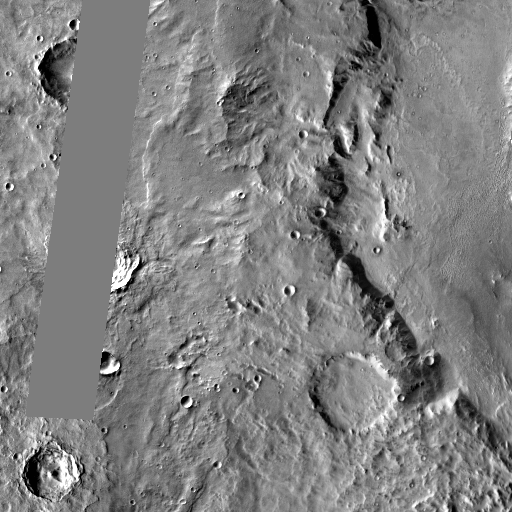
Crater classes present: Background, Other, Layered, Buried, Secondary